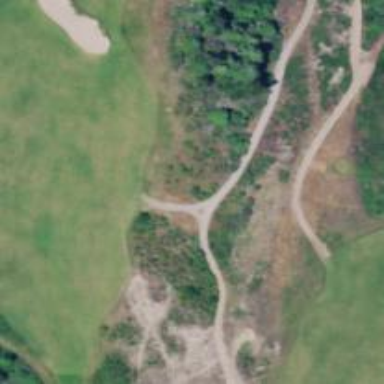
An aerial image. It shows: Path for golf carts.